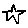
Label: star